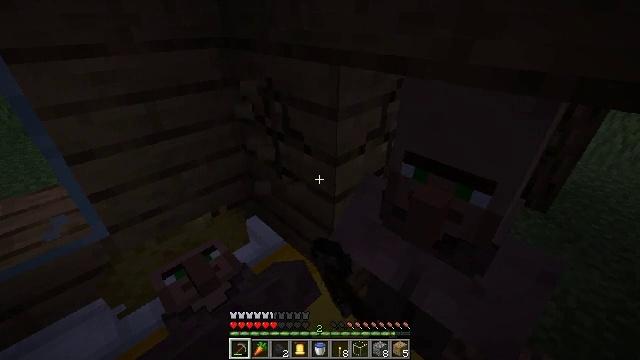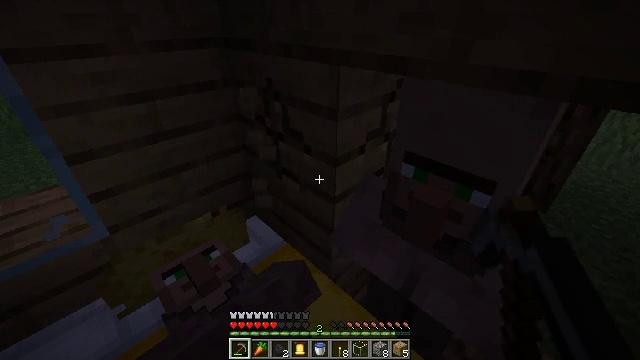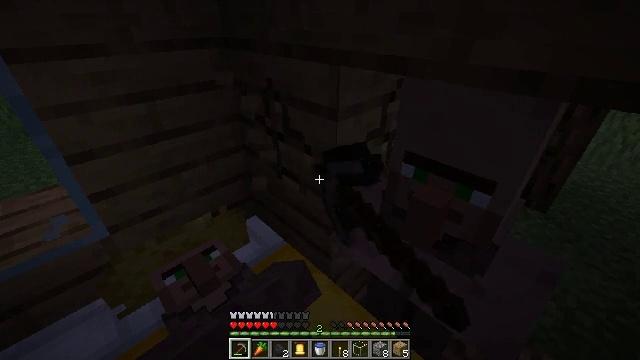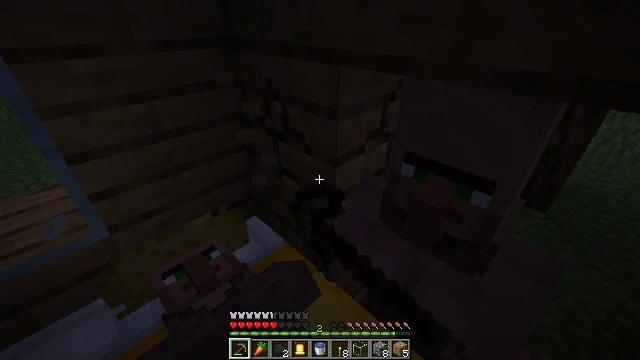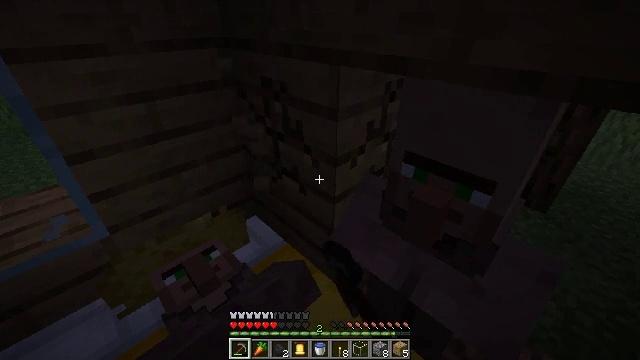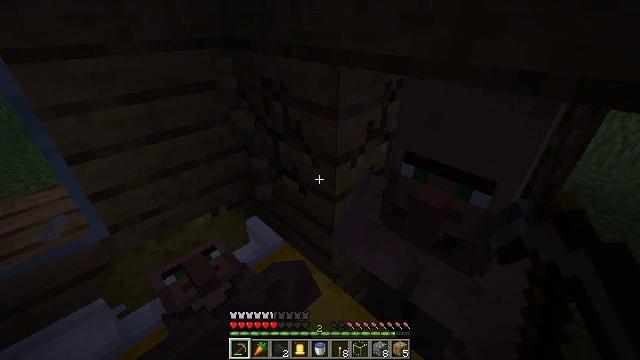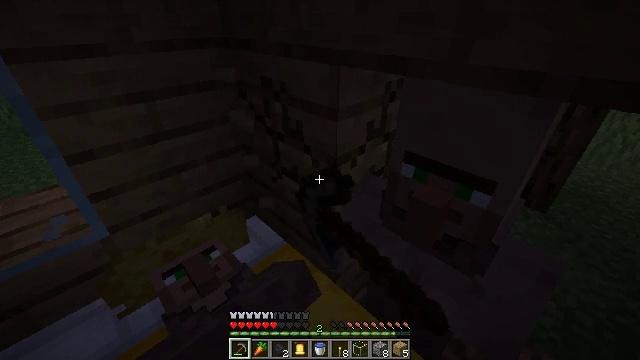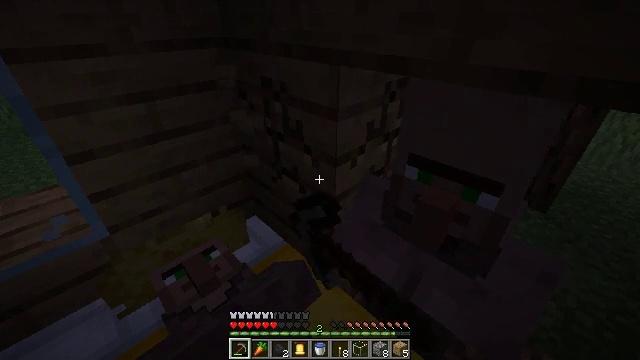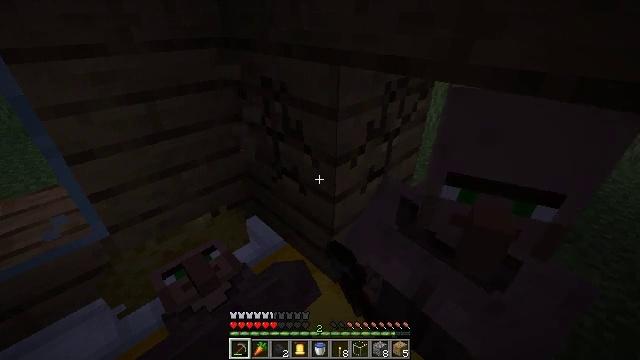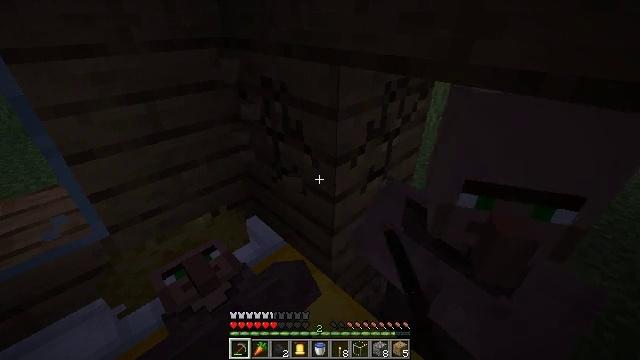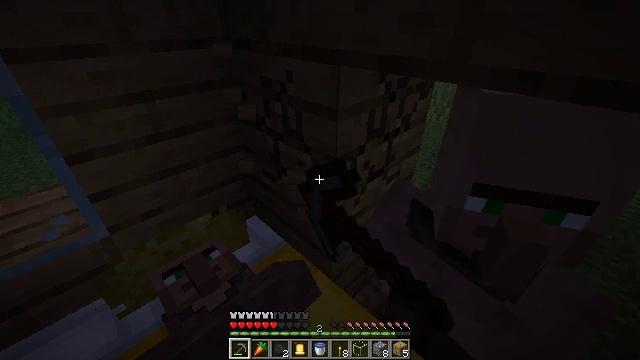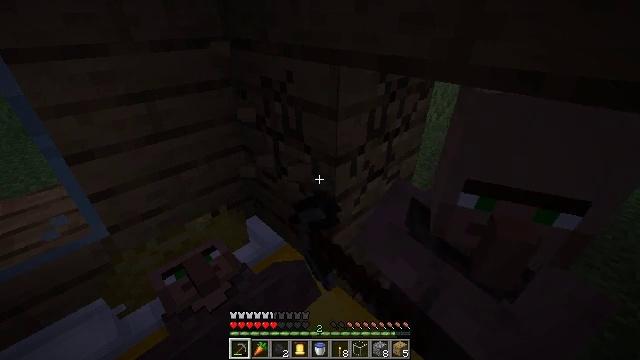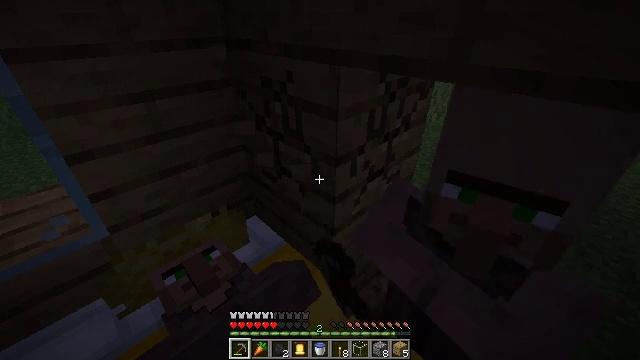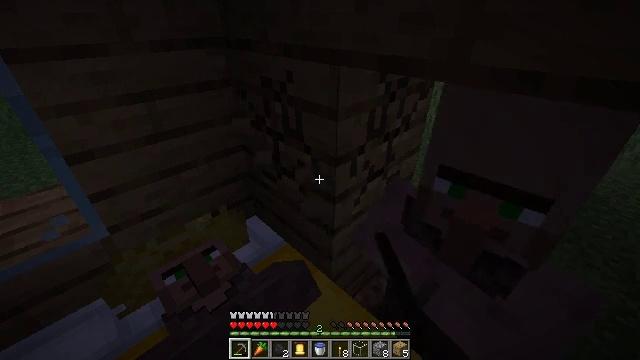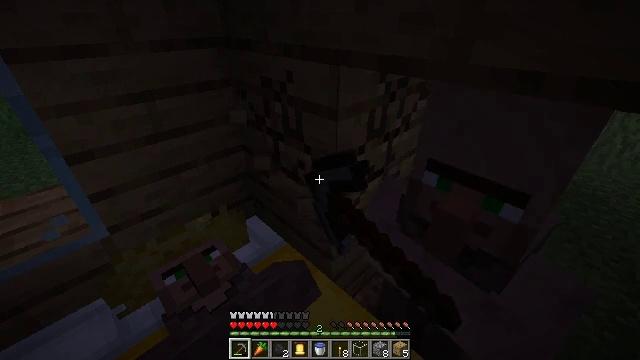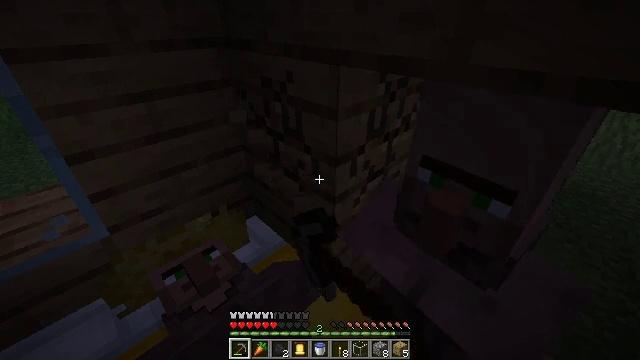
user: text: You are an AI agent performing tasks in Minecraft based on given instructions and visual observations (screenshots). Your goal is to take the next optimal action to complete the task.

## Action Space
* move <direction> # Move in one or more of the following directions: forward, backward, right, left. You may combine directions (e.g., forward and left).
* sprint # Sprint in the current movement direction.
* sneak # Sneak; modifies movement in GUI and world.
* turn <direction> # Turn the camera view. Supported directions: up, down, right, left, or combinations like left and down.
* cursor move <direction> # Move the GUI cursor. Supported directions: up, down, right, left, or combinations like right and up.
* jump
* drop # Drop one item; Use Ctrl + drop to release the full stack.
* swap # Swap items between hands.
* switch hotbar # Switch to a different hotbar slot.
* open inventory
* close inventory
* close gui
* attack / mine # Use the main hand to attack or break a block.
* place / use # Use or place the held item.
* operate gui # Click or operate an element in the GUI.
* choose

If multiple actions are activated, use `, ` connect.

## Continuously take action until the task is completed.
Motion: motion action
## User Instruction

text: Attack the oak planks to recycle it.
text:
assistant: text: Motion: attack / mine
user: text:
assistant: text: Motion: attack / mine
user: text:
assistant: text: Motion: attack / mine
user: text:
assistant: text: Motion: attack / mine
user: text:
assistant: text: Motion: attack / mine
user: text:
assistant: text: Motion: attack / mine
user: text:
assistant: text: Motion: attack / mine
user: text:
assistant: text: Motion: attack / mine
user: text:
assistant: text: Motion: attack / mine
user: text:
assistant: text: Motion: attack / mine
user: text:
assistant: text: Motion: attack / mine
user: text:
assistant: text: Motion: attack / mine
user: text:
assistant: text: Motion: attack / mine
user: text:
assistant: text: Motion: attack / mine
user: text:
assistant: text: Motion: attack / mine
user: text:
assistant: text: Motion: attack / mine
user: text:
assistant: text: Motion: attack / mine
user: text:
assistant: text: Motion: attack / mine
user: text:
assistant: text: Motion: attack / mine
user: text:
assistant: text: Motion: attack / mine
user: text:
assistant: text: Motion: attack / mine
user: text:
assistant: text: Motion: attack / mine
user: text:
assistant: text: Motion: attack / mine
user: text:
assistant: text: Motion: attack / mine
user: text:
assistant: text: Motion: attack / mine
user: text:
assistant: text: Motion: attack / mine
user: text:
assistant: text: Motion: attack / mine
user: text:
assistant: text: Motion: attack / mine
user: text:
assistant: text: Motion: attack / mine
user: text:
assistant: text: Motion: attack / mine